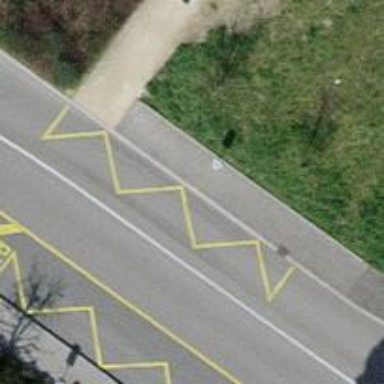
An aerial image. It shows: Bus stop along the road.